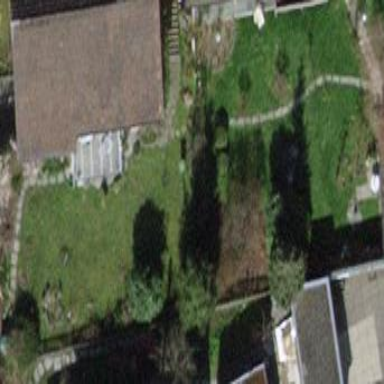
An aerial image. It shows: Garden that is leisure land.